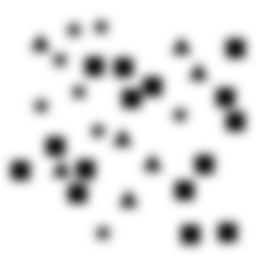
Squares: 15
Triangles: 7
Stars: 8
Total shapes: 30